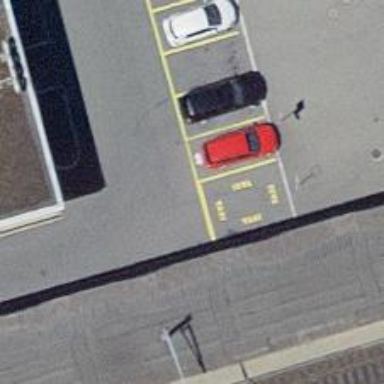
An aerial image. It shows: Car sharing facility.